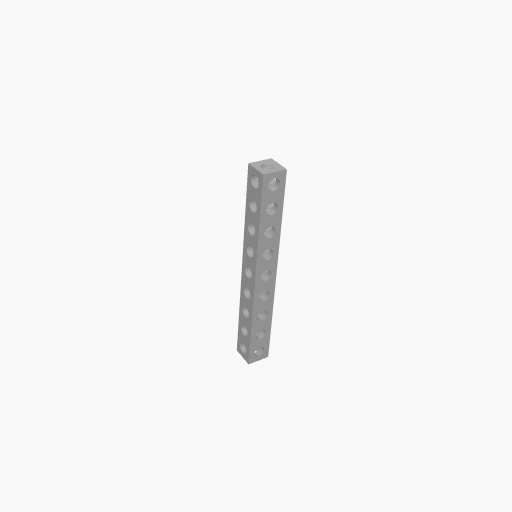
Part: SquareBeam9H